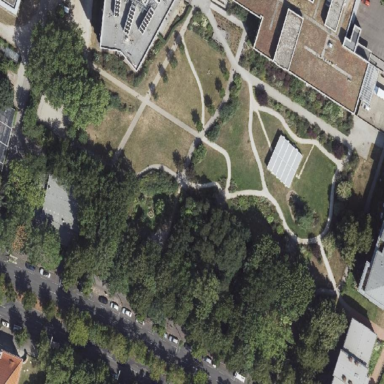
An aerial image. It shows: Park.